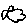
Label: cloud